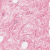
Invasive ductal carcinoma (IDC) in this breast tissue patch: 0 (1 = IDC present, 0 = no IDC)